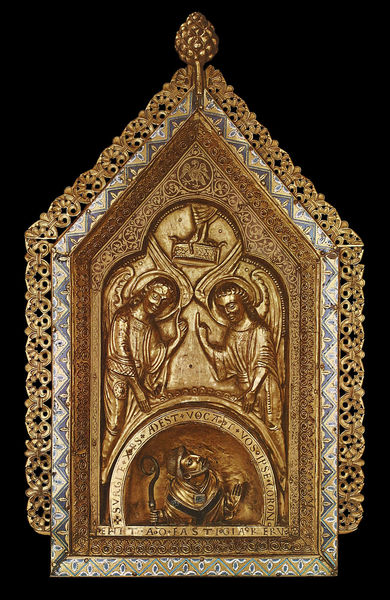
Titel: Reliquiar eines unbekannten Heiligen
Institution: Brüssel, Musées Royaux d’Art et d’Histoire
Schlagwörter: flügel, hand, mann, vogel, dreieck, finger, schmuck, ornament, bart, silber, spitze, taube, kirche, gold, krone, engel, relief, schrift, bogen, stab, bischof, spitz, glanz, glänzend, metall, zeigen, messing, vergoldet, plastisch, text, gravur, halbrund, zacken, schnörkel, handwerk, grab, christlich, mittelalter, krönung, priester, mönch, heilige, golden, kirchlich, filigran, geflügelt, goldschmiedekunst, ziseliert, blech, email, reliquie, zapfen, tonsur, edelmetall, zirbelnuss, beschriftet, tabernakel, zeigegestus, bischofsstab, heiliger geist, reliquiar, goldschmiedearbeit, graviert, kirchenschatz, treibarbeit, ornamentrahmen, pinienzapfen, reliquienbehälter, hand gottes, t, gotteshand, siln, hailigenschein, emaillierung